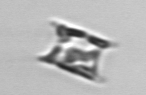
Label: Eucampia